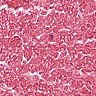
Metastatic tissue present: no